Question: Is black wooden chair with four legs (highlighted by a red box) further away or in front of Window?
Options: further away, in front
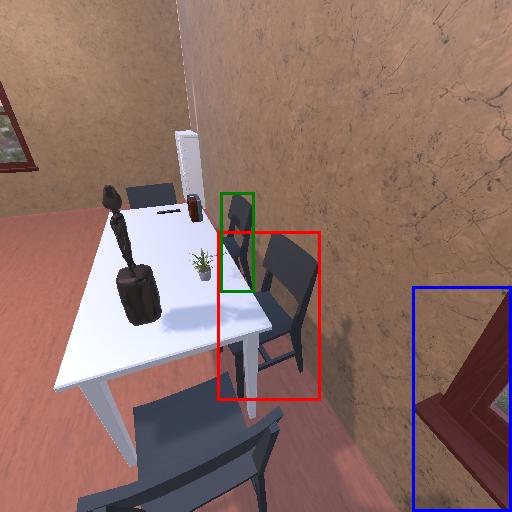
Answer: further away